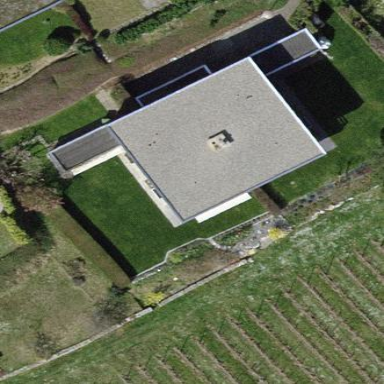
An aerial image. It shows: Simple house.